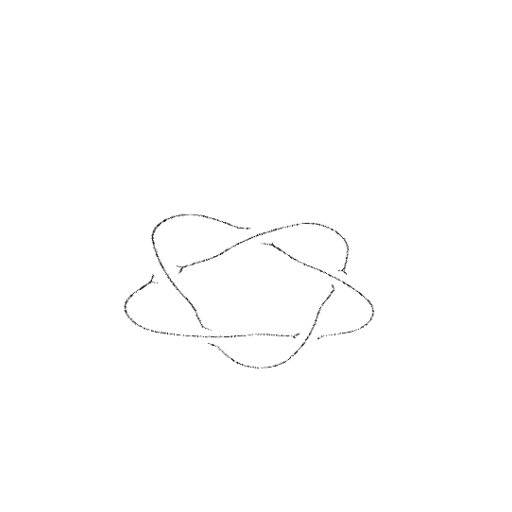
Crossing number: 5